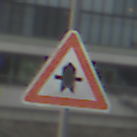
Verkehrszeichen: Vorfahrt
Umgebung: Outdoor, Urban
Tageszeit: SunriseSunset
Wetter: PartlyCloudy
Licht: Natural
Jahreszeit: NotSpecified
Kontrast: LowContrast